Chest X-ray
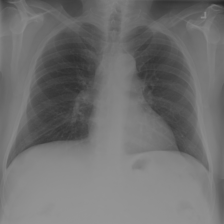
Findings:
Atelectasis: negative
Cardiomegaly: negative
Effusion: negative
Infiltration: positive
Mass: negative
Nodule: negative
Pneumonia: negative
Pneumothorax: negative
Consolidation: negative
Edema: negative
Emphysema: negative
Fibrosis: negative
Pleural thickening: negative
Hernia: negative